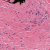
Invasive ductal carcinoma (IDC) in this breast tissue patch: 0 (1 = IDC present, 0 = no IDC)